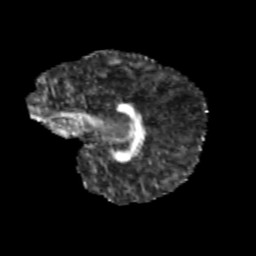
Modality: FA
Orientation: sagittal
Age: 11
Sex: female
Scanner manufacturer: siemens
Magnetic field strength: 3 T
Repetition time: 3.8 s
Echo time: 0.07 s